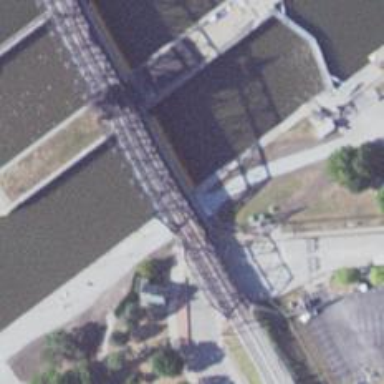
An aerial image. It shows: Swing bridge over footway.